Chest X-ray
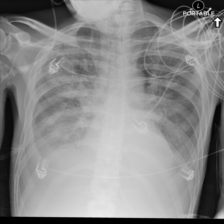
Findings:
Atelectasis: negative
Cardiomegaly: negative
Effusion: positive
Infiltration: positive
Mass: negative
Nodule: negative
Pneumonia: negative
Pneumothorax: negative
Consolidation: negative
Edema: negative
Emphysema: negative
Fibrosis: negative
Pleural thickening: negative
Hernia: negative